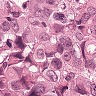
Metastatic tissue present: yes